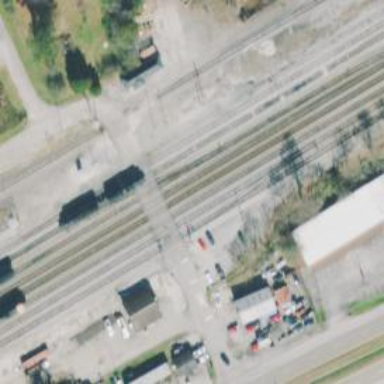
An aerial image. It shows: Railway yard in service.